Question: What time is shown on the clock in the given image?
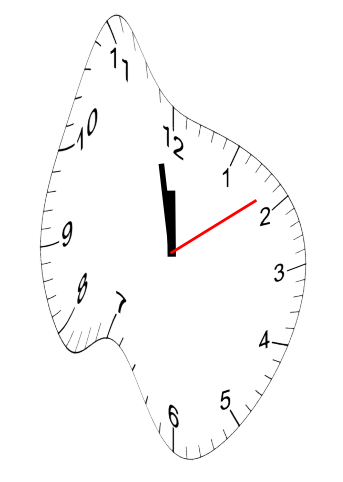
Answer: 11:58:09